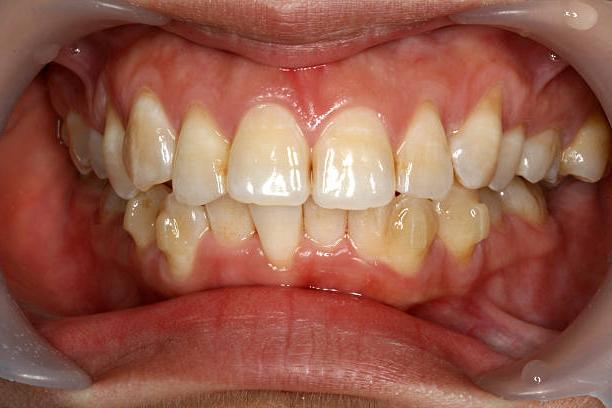
Condition: Calculus